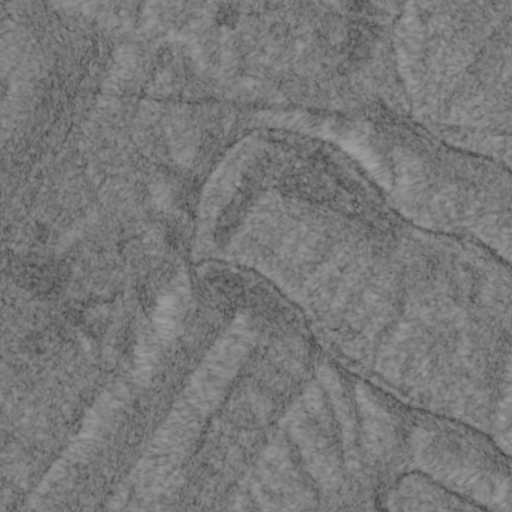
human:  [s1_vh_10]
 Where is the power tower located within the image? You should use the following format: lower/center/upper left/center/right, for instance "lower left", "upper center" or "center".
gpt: The power tower is located in the upper of the image.
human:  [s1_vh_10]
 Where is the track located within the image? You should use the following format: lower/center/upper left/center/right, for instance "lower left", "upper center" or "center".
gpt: There is no track in the image.

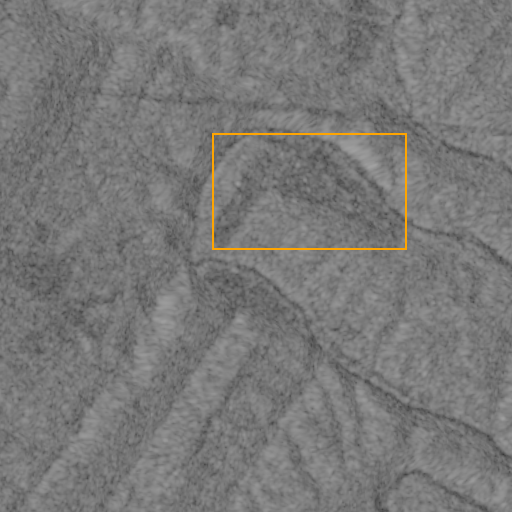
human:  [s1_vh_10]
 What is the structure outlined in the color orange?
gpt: The structure outlined in orange is a crop field.
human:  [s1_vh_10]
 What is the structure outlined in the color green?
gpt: There is no green outline.